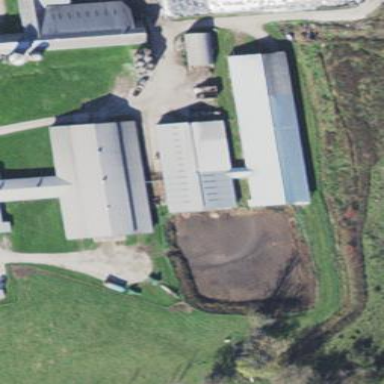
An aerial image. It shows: Cowshed building.